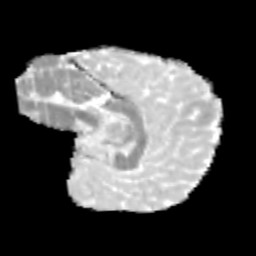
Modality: MD
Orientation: sagittal
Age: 12
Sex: male
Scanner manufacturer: siemens
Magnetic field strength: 3 T
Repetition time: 3.8 s
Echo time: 0.07 s